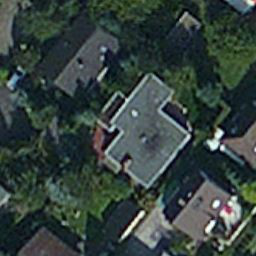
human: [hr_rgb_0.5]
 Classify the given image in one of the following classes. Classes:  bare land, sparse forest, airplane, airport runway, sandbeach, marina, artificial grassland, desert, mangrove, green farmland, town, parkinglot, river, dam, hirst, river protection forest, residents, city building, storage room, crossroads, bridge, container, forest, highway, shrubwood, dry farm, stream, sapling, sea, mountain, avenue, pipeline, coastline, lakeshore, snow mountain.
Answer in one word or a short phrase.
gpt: residents